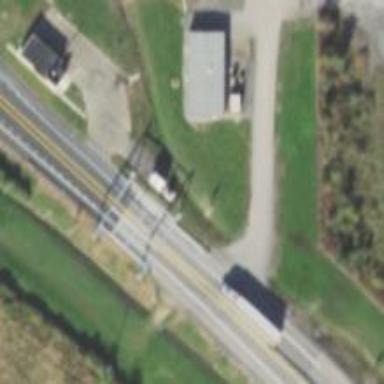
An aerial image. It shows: Toll gantry on the road.